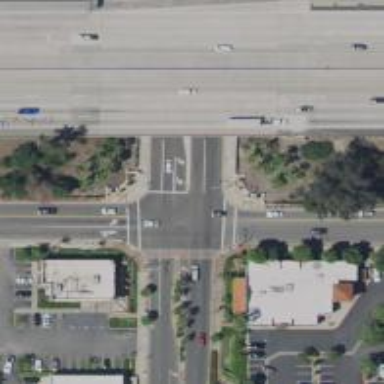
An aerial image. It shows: Marked crossing on footway.